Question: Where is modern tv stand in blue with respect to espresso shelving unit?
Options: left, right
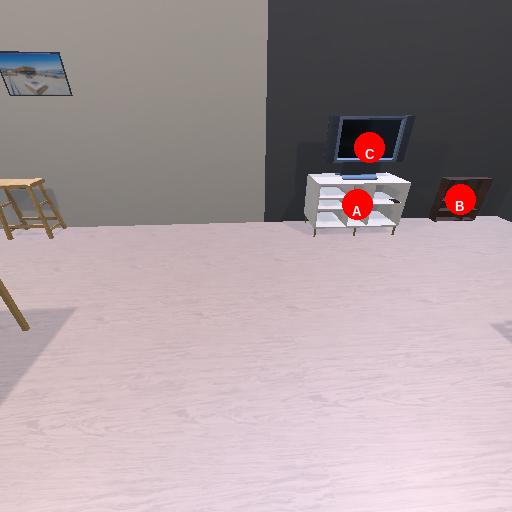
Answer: left